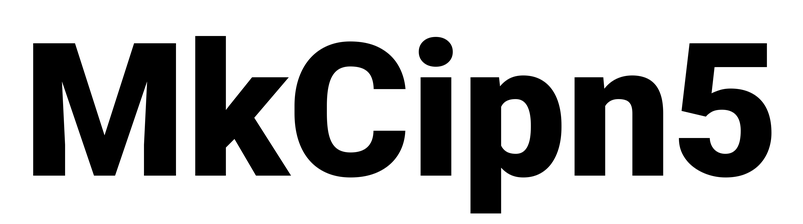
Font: Roboto_Black